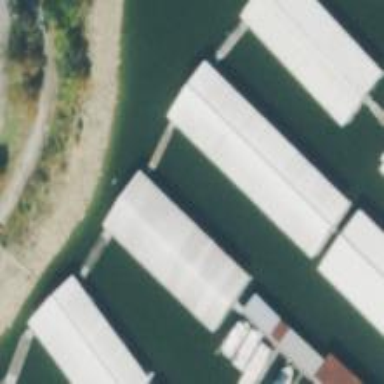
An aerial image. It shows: Boathouse.